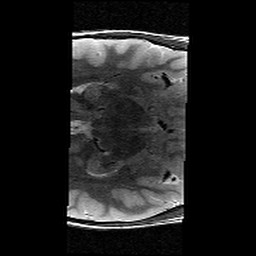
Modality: T2w
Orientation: axial
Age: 11
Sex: male
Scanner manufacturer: siemens
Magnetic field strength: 3 T
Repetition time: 9.23 s
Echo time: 0.067 s